Aerial crown-view tile of a tropical tree (Barro Colorado Island, Panama), acquired 20250915:
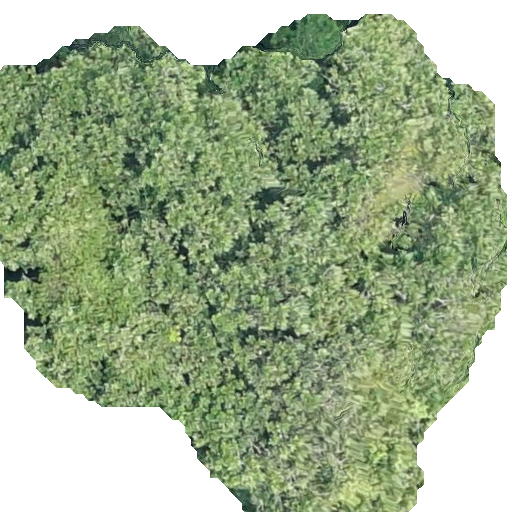
Species: Anacardium excelsum
GBIF accepted scientific name: Anacardium excelsum
Crown area: 295.328 m²